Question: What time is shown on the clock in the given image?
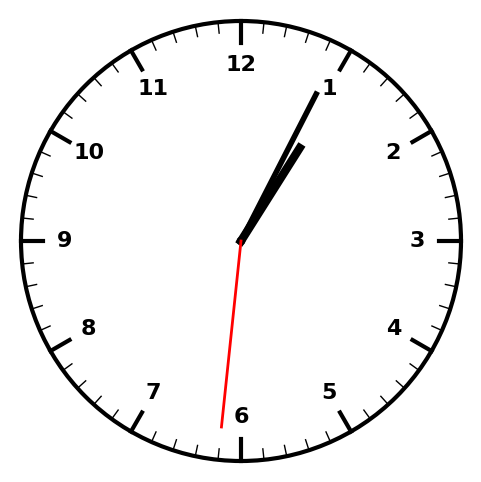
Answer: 01:04:31